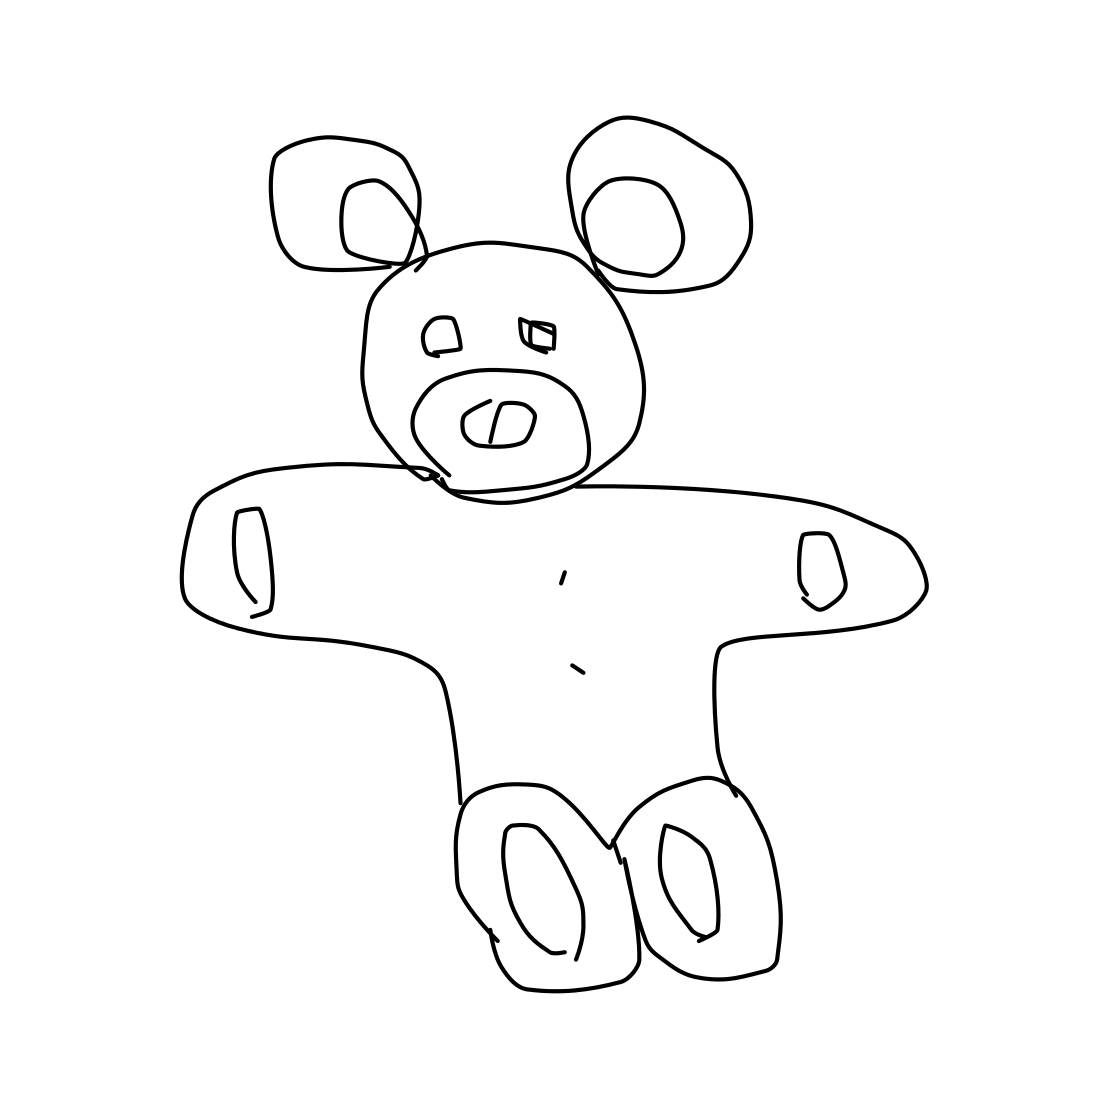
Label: teddy-bear